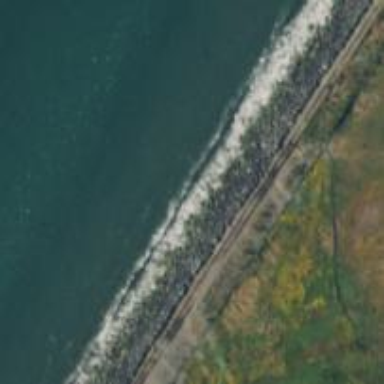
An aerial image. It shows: Breakwater structure.